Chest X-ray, AP view. Patient: 75 years old, sex M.
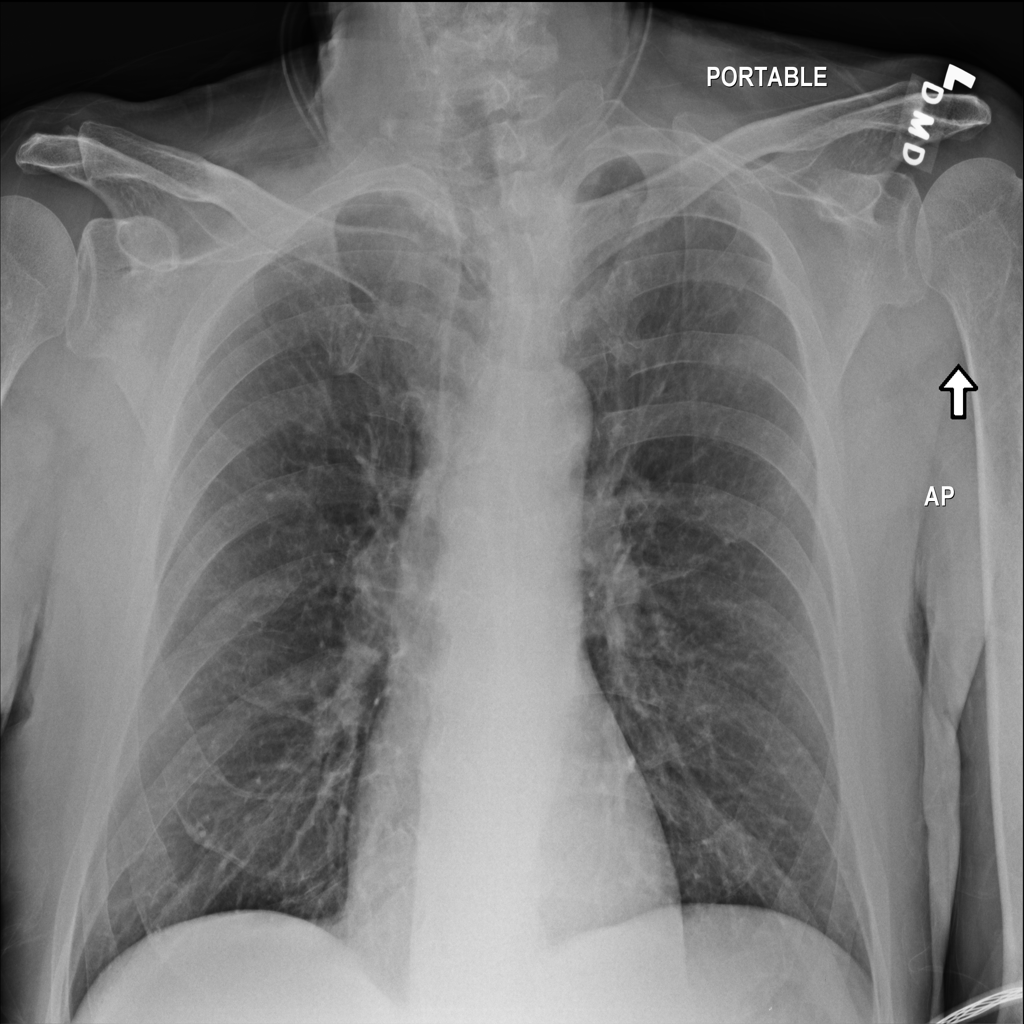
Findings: Consolidation